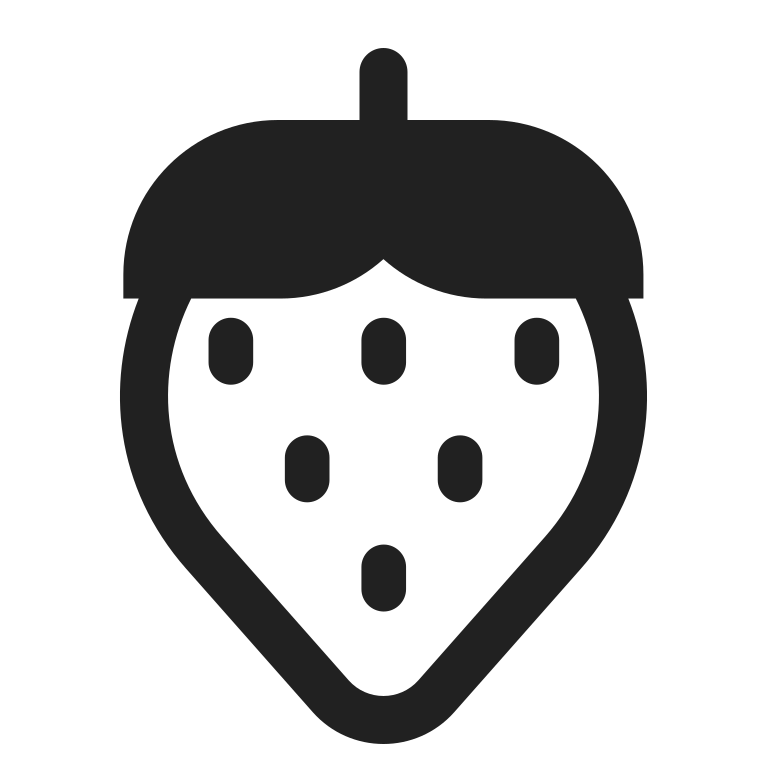
strawberry high contrast